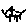
Label: cat